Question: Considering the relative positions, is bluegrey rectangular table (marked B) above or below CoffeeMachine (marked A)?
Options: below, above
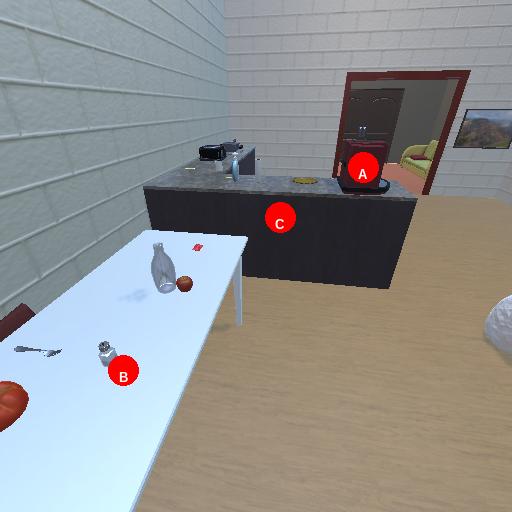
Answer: below